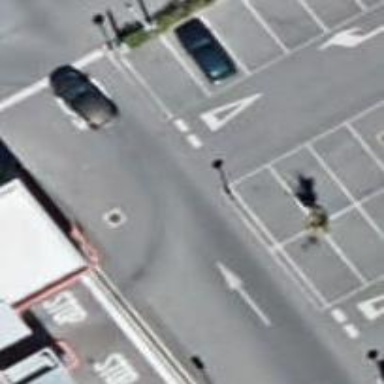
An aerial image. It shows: Road with "give way" sign.